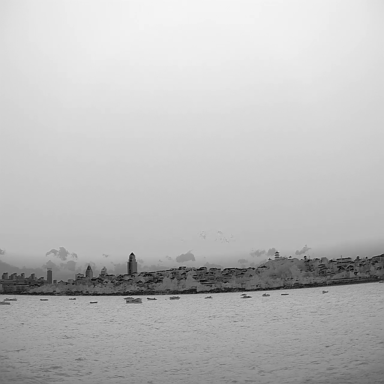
There are 12 bulk_carriers in the infrared image.